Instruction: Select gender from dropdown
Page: traveler
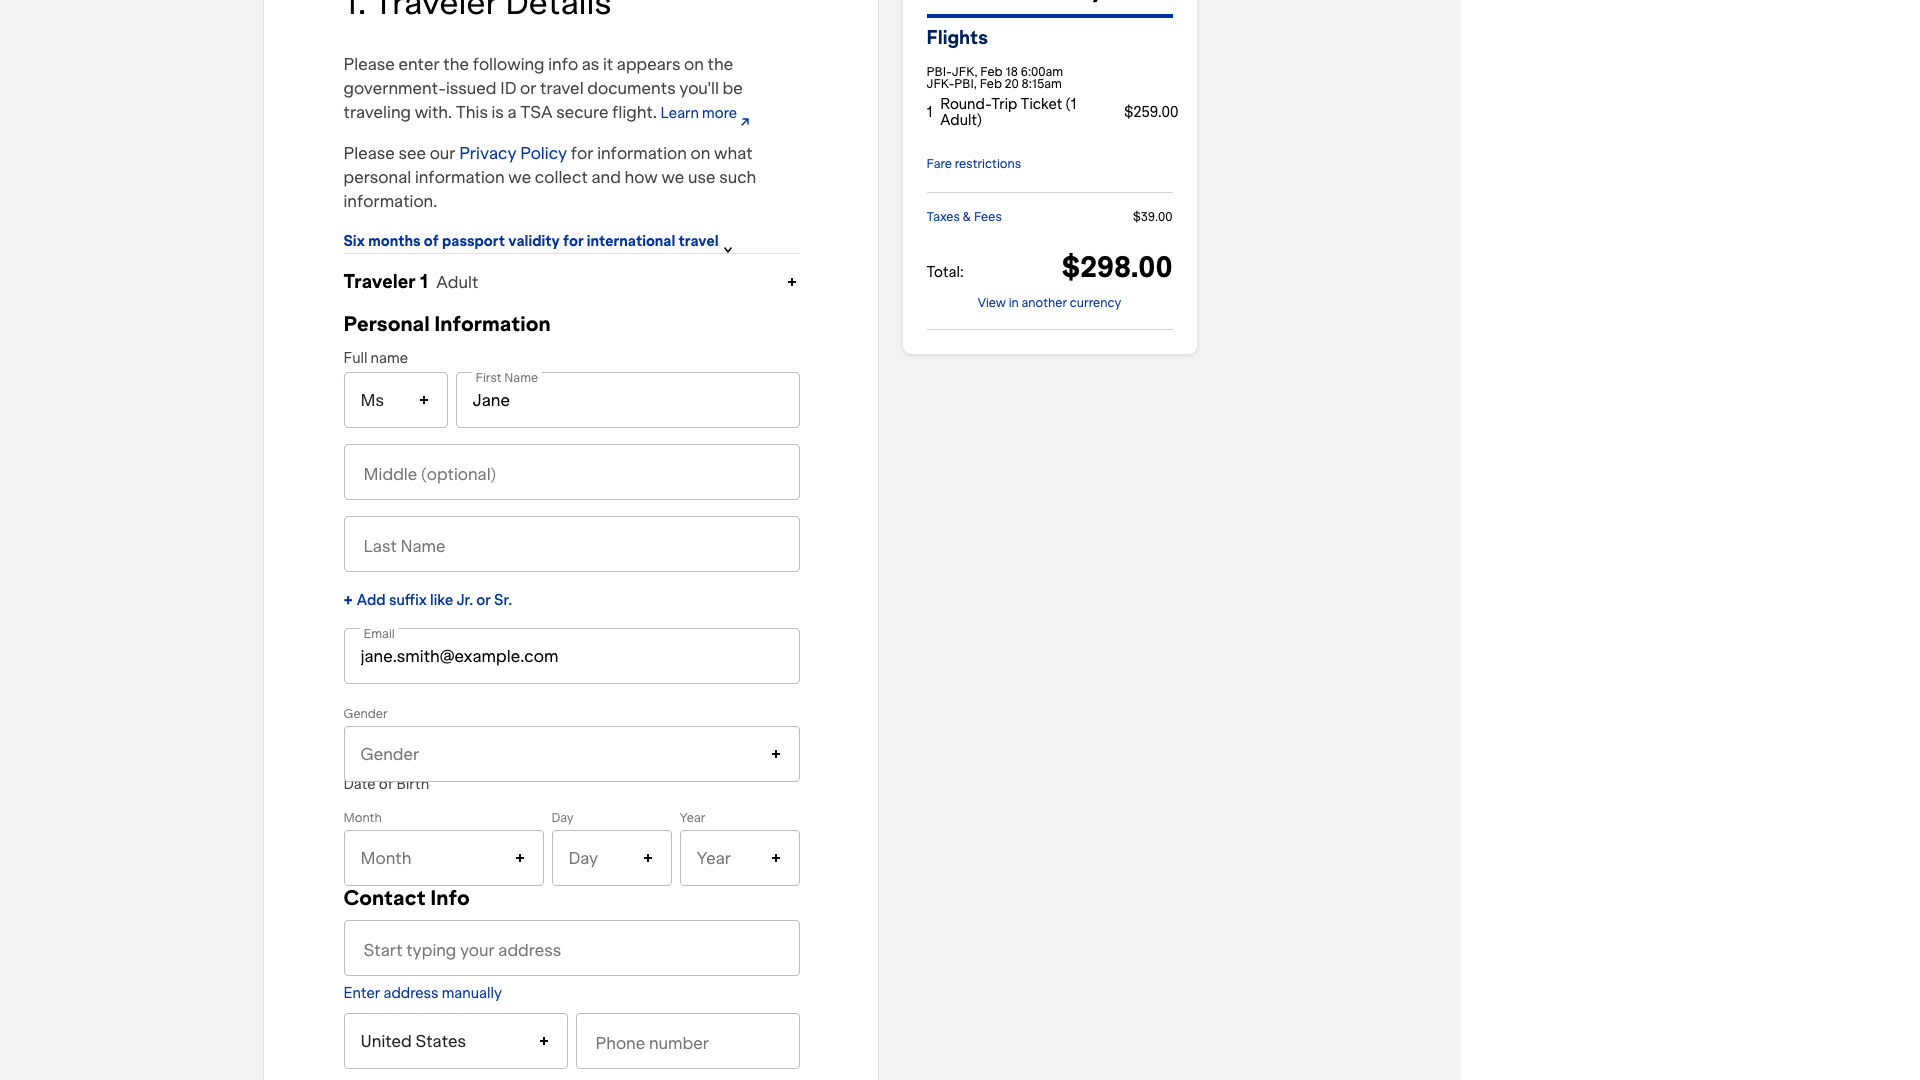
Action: click